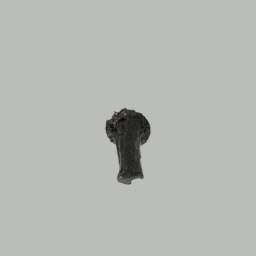
Label: nature